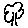
Label: tree